Aerial crown-view tile of a tropical tree (Barro Colorado Island, Panama), acquired 20241014:
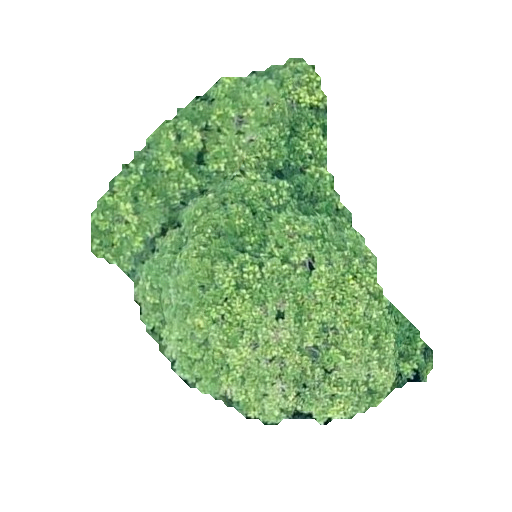
Species: Jacaranda copaia
GBIF accepted scientific name: Jacaranda copaia
Crown area: 116.071 m²